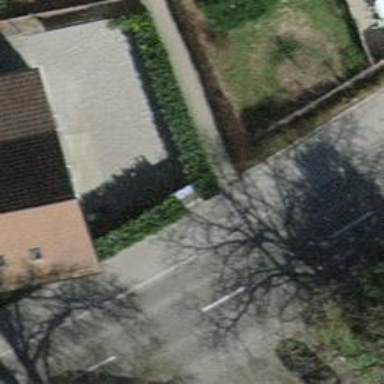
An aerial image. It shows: Hedge barrier.